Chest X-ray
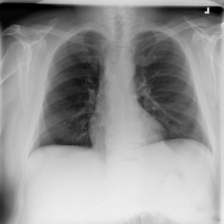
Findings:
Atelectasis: negative
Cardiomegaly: negative
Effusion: negative
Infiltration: positive
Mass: negative
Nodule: negative
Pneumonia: negative
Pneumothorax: negative
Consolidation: negative
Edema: negative
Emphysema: negative
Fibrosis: negative
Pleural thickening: negative
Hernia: negative